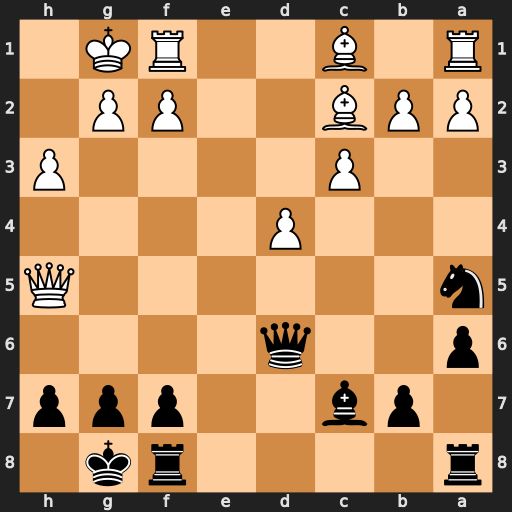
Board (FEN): r4rk1/1pb2ppp/p2q4/n6Q/3P4/2P4P/PPB2PP1/R1B2RK1
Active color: b
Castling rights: -
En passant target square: -
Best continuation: Qh2#